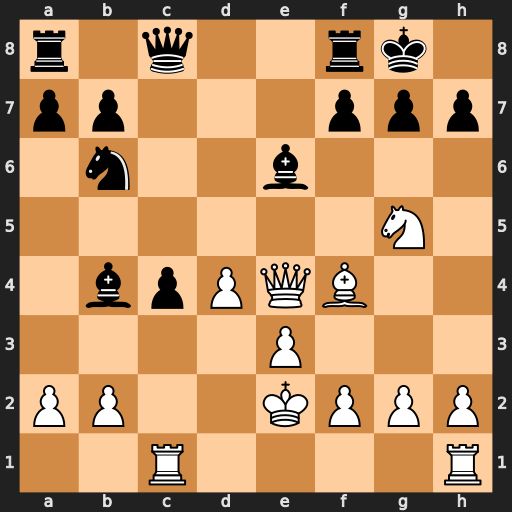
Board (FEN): r1q2rk1/pp3ppp/1n2b3/6N1/1bpPQB2/4P3/PP2KPPP/2R4R
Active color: w
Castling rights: -
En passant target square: -
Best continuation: Qxh7#